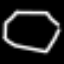
Label: octagon